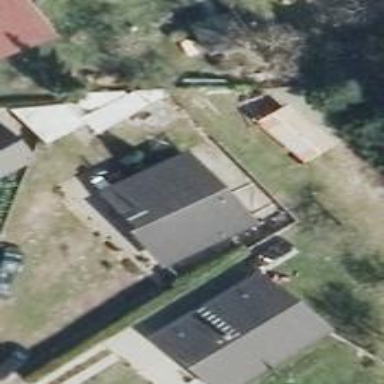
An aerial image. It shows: Detached building.